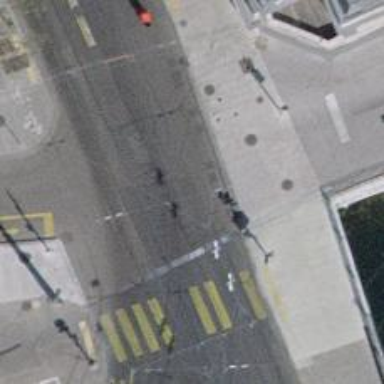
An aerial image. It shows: Asphalt pedestrian road with no sidewalks.